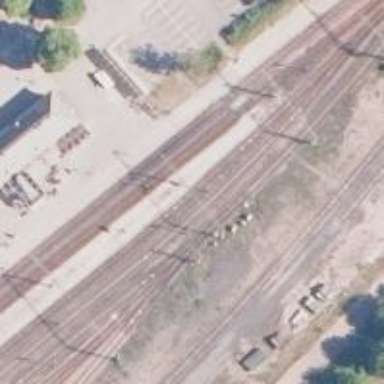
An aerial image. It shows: Railway track with continuous electrified contact lines.